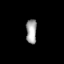
Tissue: prostate
Cell type: T cells
Senescence score: 0.3079
Nuclear area (px): 248
Mean DAPI intensity: 167.565